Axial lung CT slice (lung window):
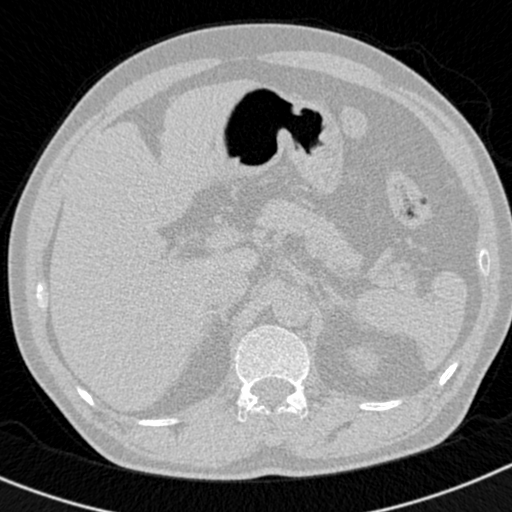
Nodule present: no